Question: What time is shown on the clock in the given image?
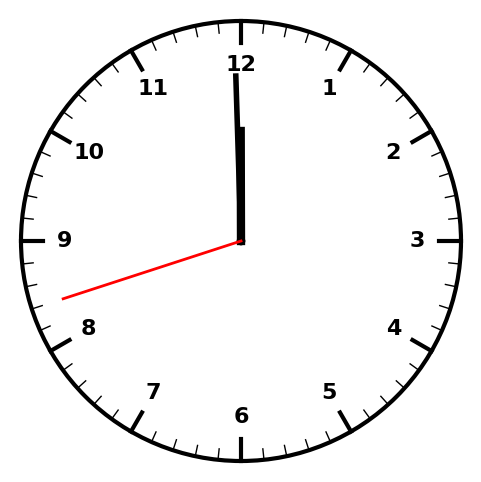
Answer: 11:59:42